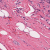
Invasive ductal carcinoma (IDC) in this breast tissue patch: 0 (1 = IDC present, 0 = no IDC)